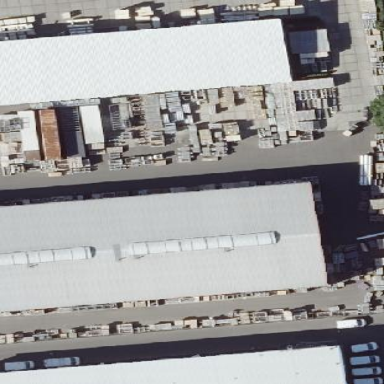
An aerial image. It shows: Commercial building.